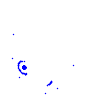
Particle: pion